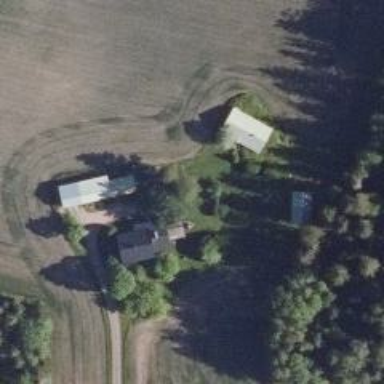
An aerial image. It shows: Farm.